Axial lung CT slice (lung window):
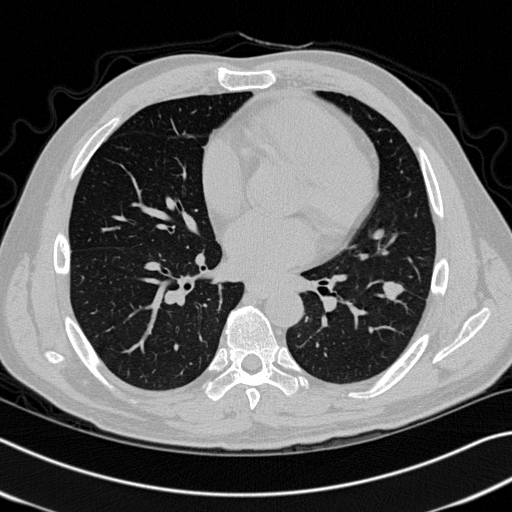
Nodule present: yes
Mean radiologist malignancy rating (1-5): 4.25